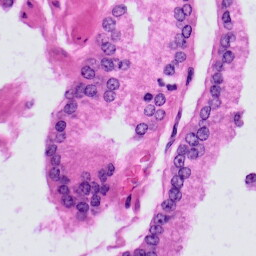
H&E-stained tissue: Prostate